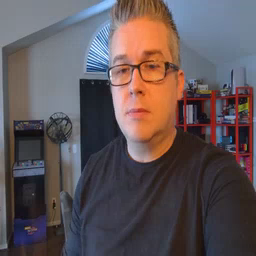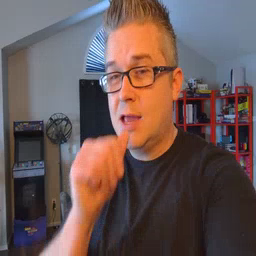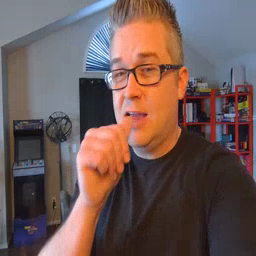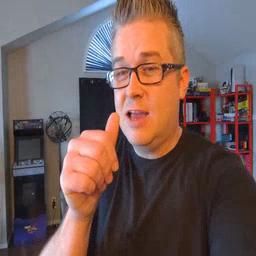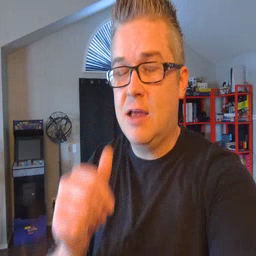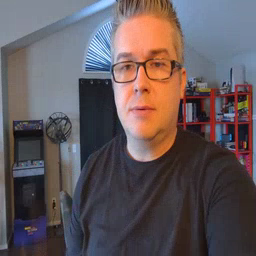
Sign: nuts